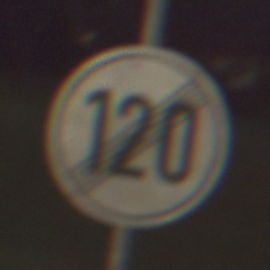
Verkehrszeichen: EndeGeschwindigkeit120
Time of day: Night
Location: Outdoor (Suburban)
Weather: Clear
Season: NotSpecified
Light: Artificial